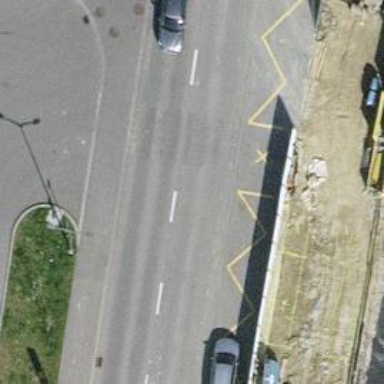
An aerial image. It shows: Asphalt road designated for service vehicles.